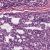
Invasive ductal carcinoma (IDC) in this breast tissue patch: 1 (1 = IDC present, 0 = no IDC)